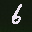
Label: 6